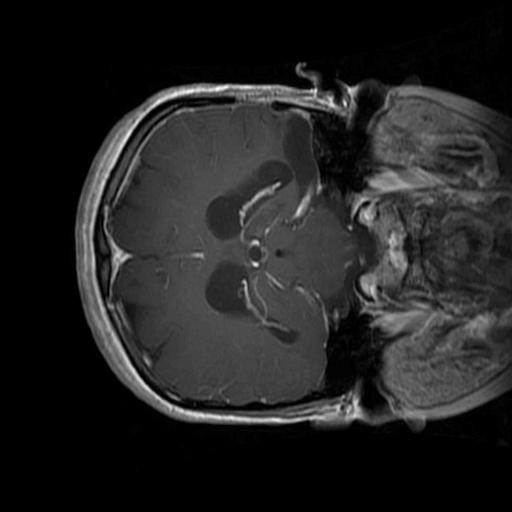
Label: brain_glioma